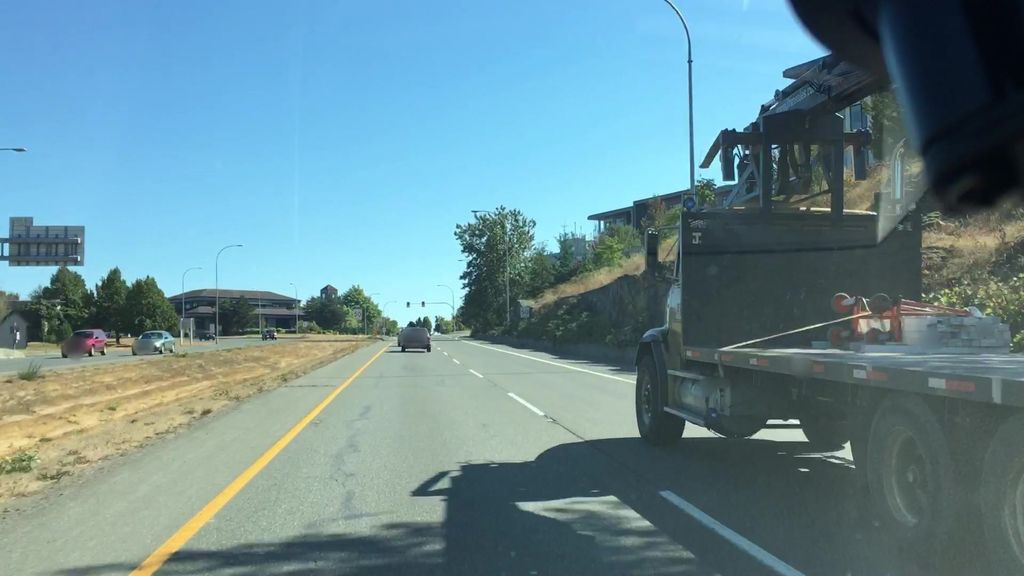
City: victoria